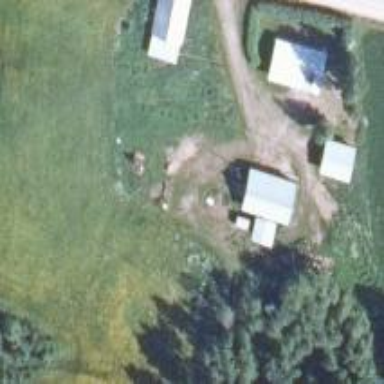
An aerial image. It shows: Farmyard area.